Question: I created a object in unity
'''
GameObject monsterclone =
(GameObject)Instantiate(monsterPrefab, floorPosition, Quaternion.identity);
'''
This object should move in a wave style from a limit1 to limit2.
Then move back from limit2 to limit1.
Y position as well x position have to change in a specific way.
'''
Vector3 nPos = mfloorPos + new Vector3(2f, 0f, 0f);
Vector3 oPos = mfloorPos + new Vector3(-2f, 0f, 0f);
'''
How can I do it?

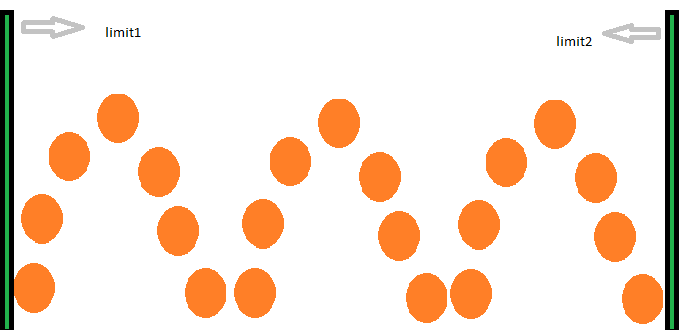
Answer: '''
float amplitudeX = -25.0f;
float amplitudeY = 5.0f;
float omegaX = 0.5f;
float omegaY = 4.0f;
float index;
void Update () {
index += Time.deltaTime;
float x = amplitudeX*Mathf.Cos (omegaX*index);
float y = Mathf.Abs (amplitudeY*Mathf.Sin (omegaY*index));
if(transform.position.x > 24){
transform.eulerAngles = new Vector3(270, -90, 0);
}
if(transform.position.x < -24){
transform.eulerAngles = new Vector3(270, 90, 0);
}
transform.localPosition= new Vector3(x,y,20);
}
'''